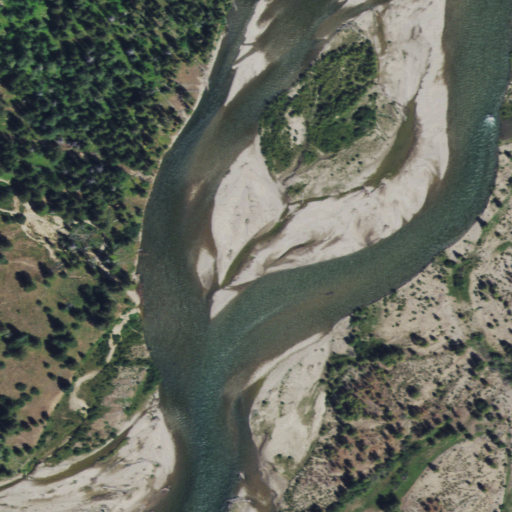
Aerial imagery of valley in Wyoming named Stewart Draw containing open water, shrub, evergreen forest, grassland, herbaceous wetlands, barren land, and open development